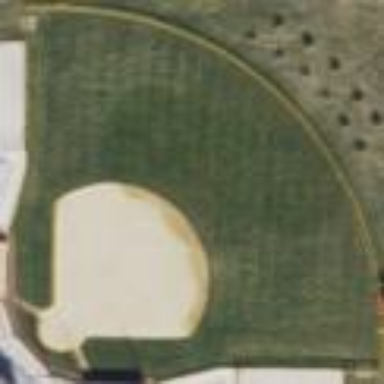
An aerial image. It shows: Softball pitch for leisure land activities.